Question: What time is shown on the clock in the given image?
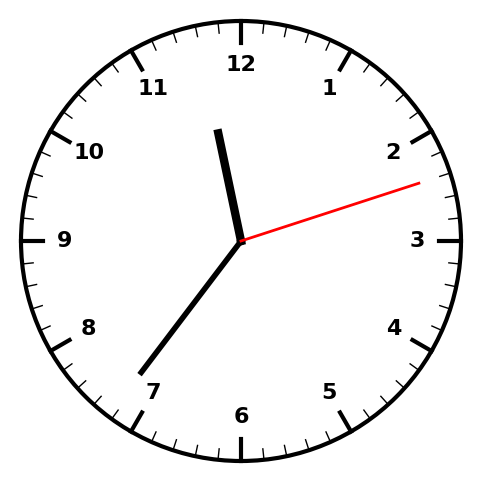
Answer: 11:36:12